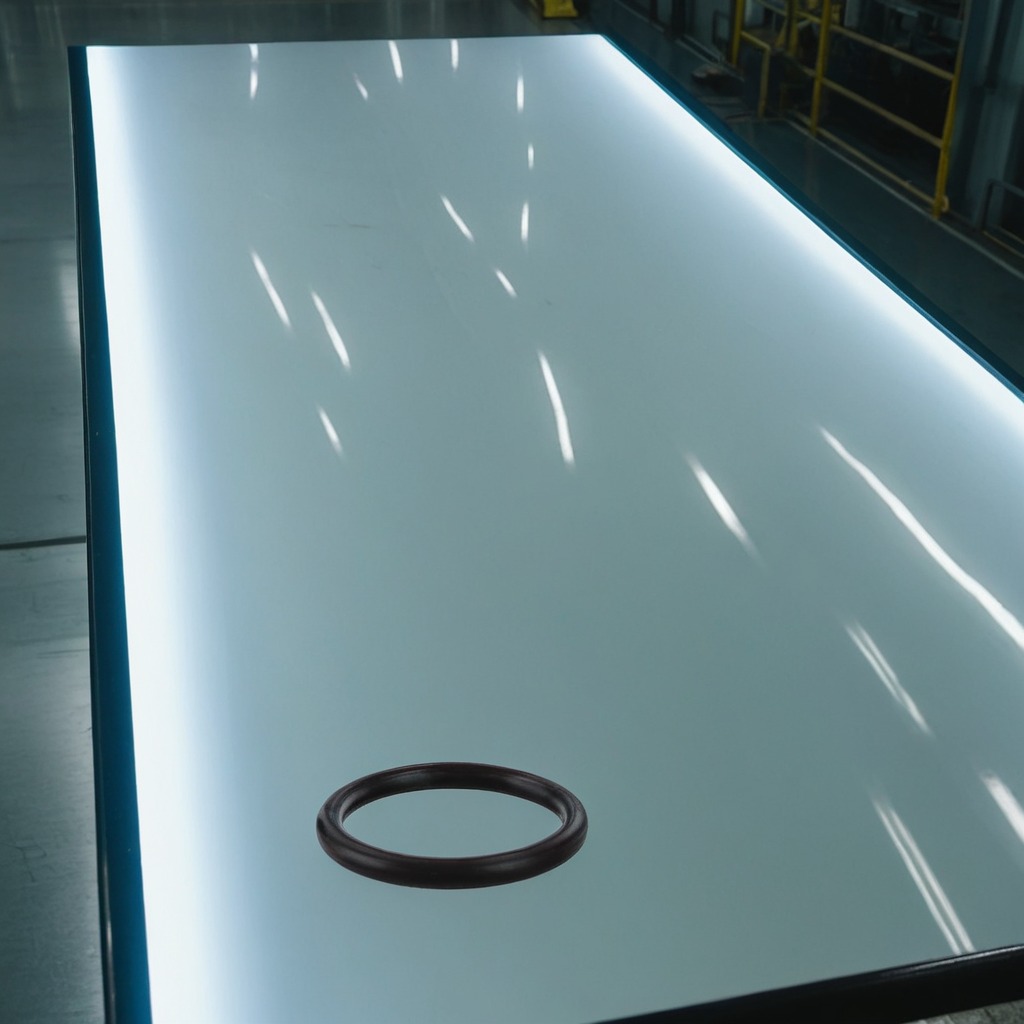
A rubber O-ring is lying on a high-gloss table in a ship maintenance bay industrial lighting.